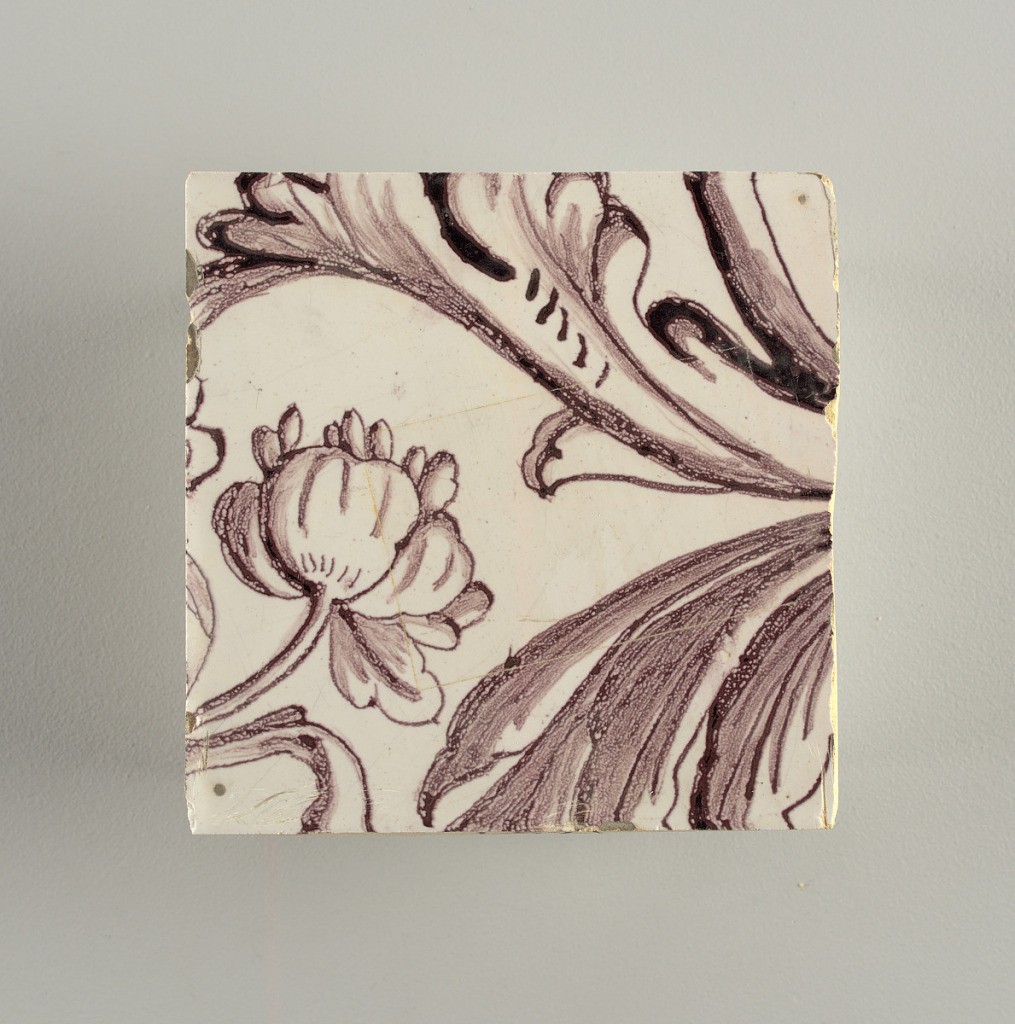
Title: Wall facing
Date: ca. 1725
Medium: Tin-glazed earthenware, underglaze
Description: Horizontal rectangle.  Thirty-seven tiles wide and twenty-one high with opening for door or window nineteen and one-half tiles high and twelve wide.  To left and right of opening, centered canopy above. Left, woman representing Hope, right, a sculputure urn.  Centered above opening, a mascaron.  Arabesque design of foliage.